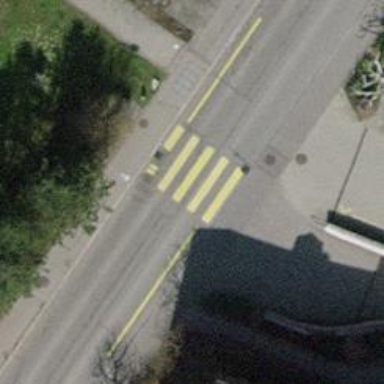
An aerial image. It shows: Uncontrolled crossing on the road.